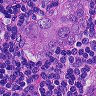
Metastatic tissue present: yes